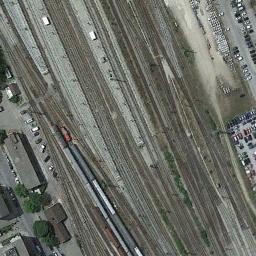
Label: railway